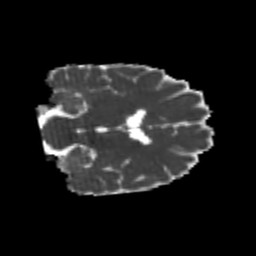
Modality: MD
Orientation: coronal
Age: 21
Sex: female
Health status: healthy
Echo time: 0.074 s